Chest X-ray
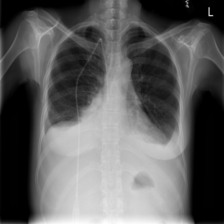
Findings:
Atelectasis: negative
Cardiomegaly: negative
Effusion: positive
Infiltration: negative
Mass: negative
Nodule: negative
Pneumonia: negative
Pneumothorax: negative
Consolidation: positive
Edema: negative
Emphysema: negative
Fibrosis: negative
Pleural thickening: negative
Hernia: negative